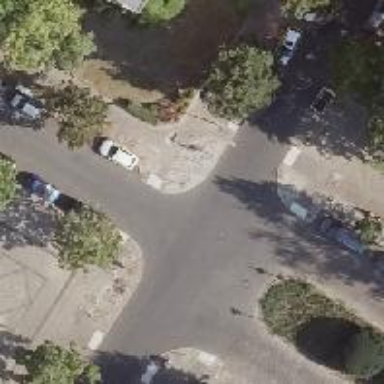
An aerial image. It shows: Unmarked crossing on asphalt footway.